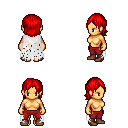
a pixel art fantasy rpg character, female body template, human, tanned skin, white tattered cape, red pants, red long bangs hairstyle, brown shoes, four views (front, back, left, right), 2x2 character sprite sheet, small pixel art, hard edges, no anti-aliasing